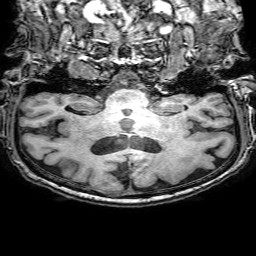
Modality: T1w
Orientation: sagittal
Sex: male
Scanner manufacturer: philips
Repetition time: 0.008282 s
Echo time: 0.00386 s